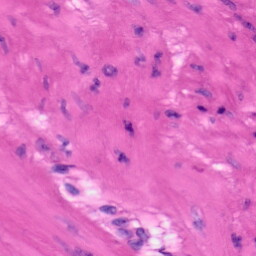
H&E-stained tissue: Skin